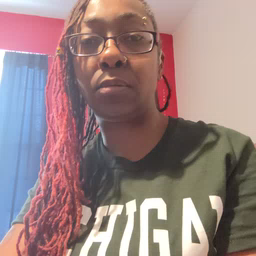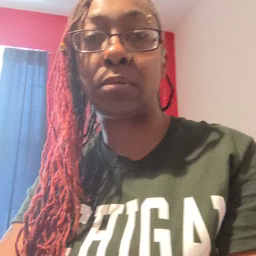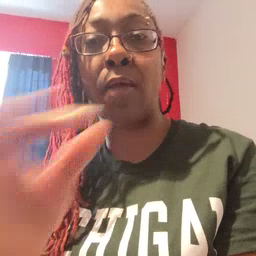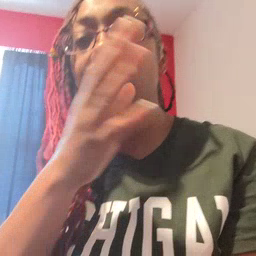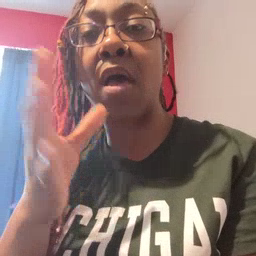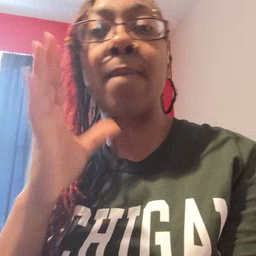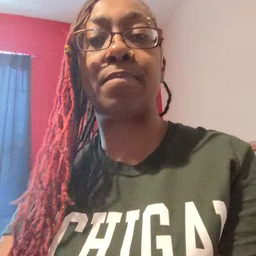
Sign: farm